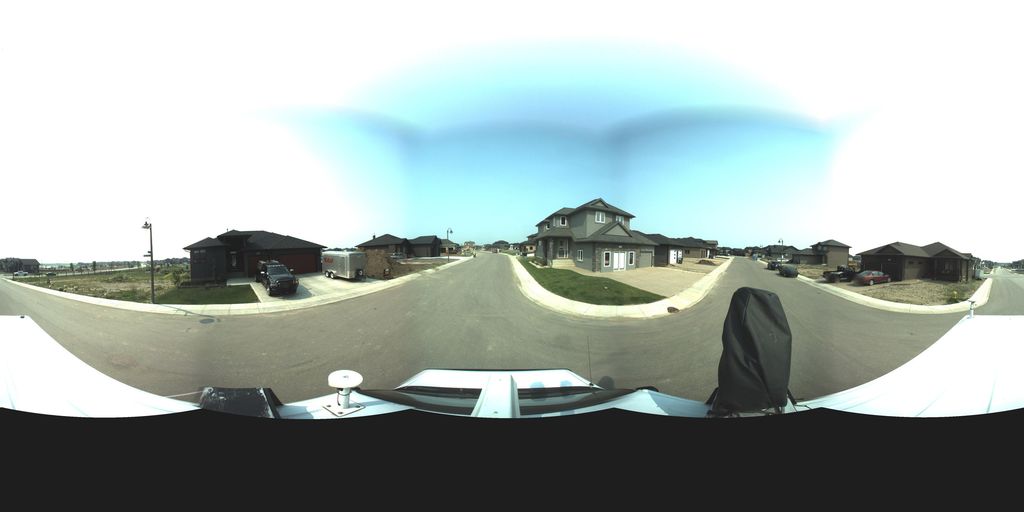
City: saskatoon